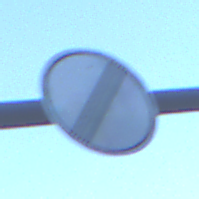
Verkehrszeichen: EndeSaemtlicherBegrenzungen
Umgebung: Outdoor, RoadRail
Tageszeit: SunriseSunset
Wetter: Clear
Licht: Natural
Jahreszeit: NotSpecified
Kontrast: LowContrast